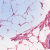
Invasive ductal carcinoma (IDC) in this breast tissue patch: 0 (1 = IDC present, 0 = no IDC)